Question:
After webpack compress, I find the JavaScript file look not compress completely. How can i compress, remove the comments and blank.
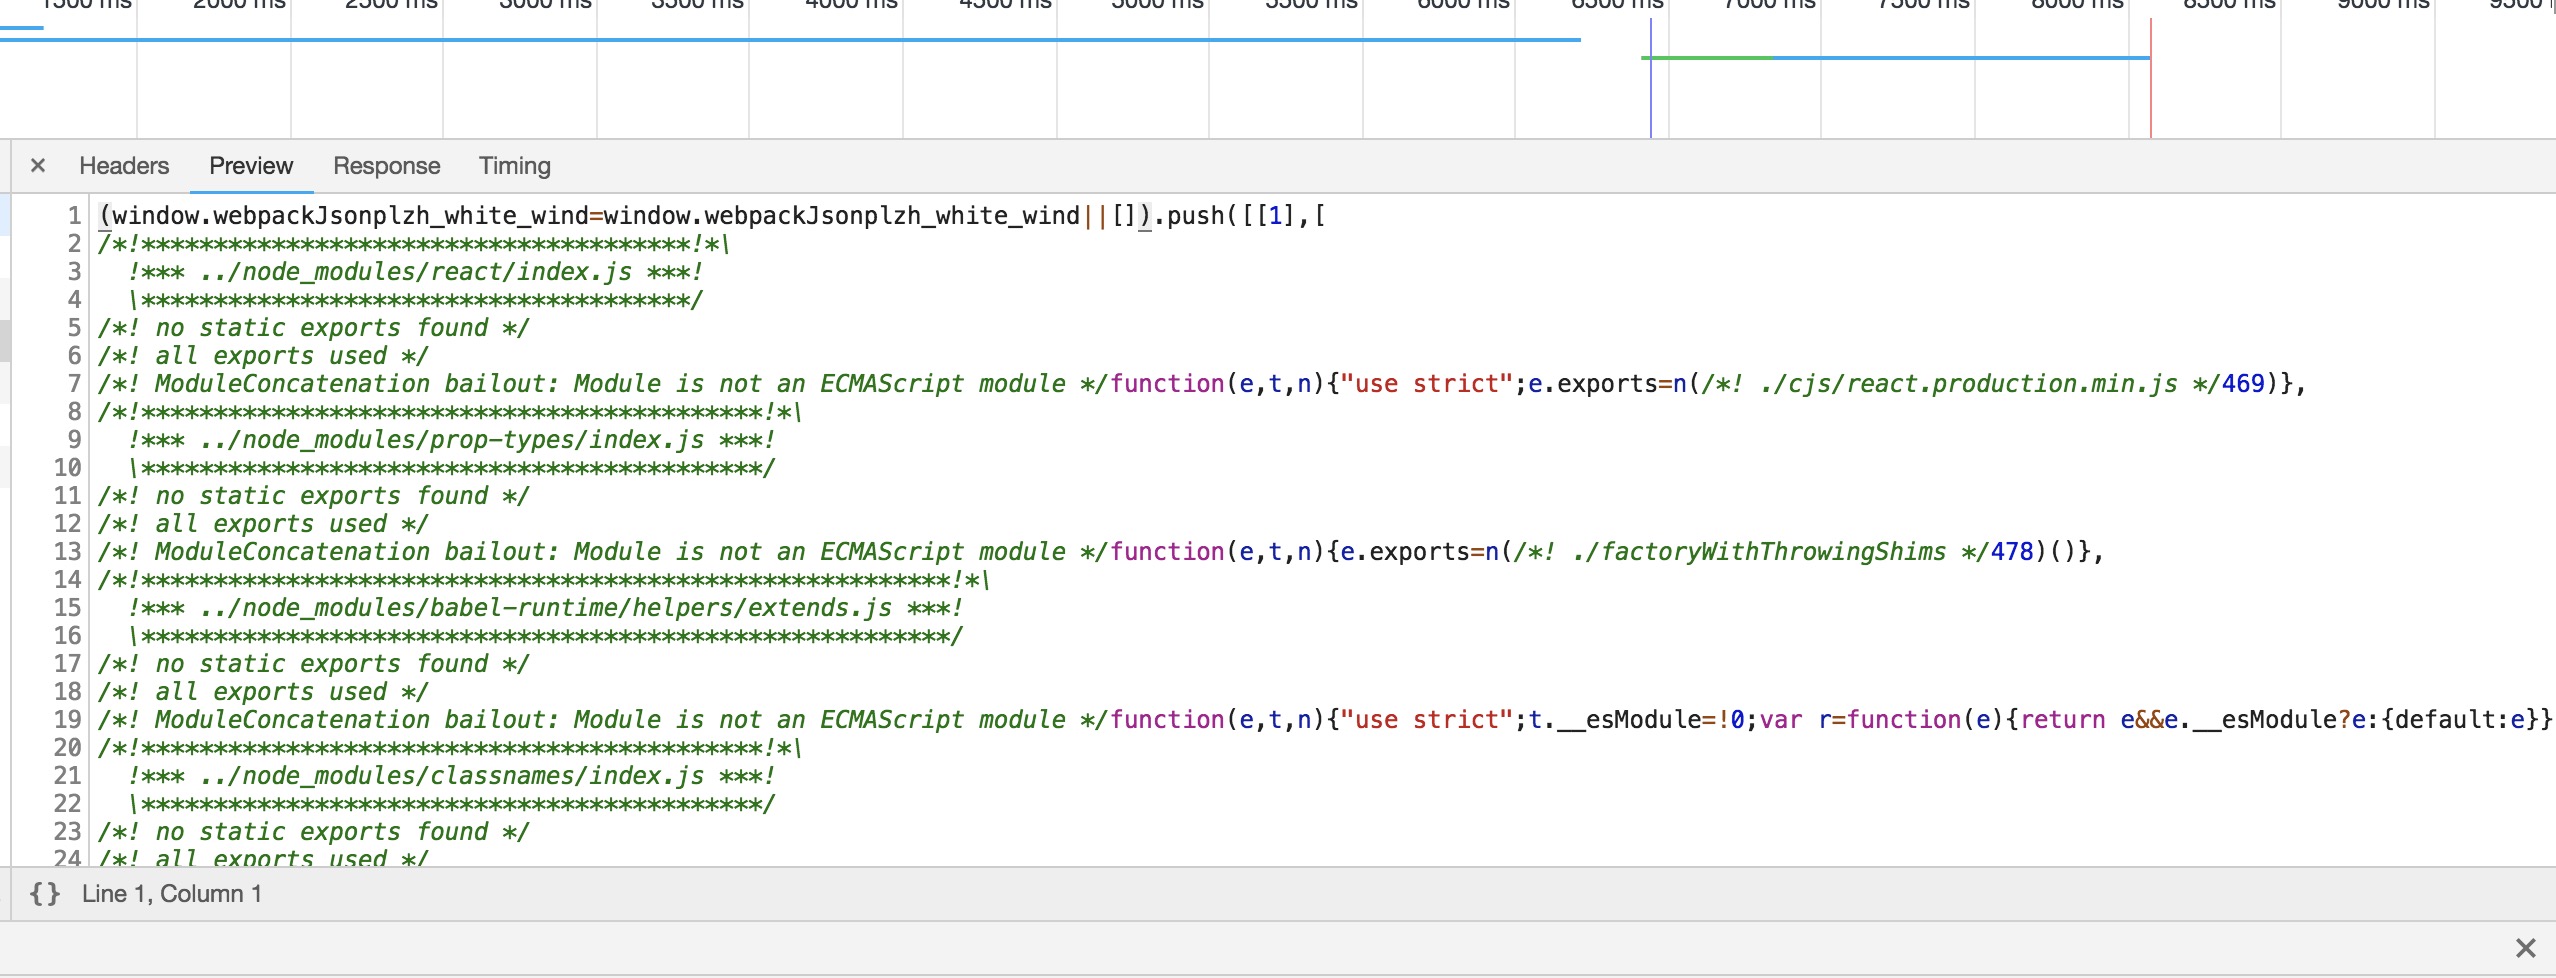
Answer: You'll need to install <URL>.
Installation:
'''
npm i -D uglifyjs-webpack-plugin
'''
Usage:
'''
const UglifyJsPlugin = require('uglifyjs-webpack-plugin');
module.exports = {
//...
optimization: {
minimizer: new UglifyJsPlugin({
extractComments: true,
}),
}
};
'''